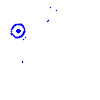
Particle: proton